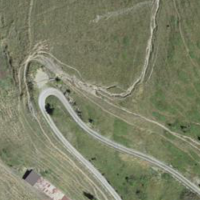
EUNIS habitat code: 23
Species observed at this site:
Pimpinella major